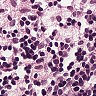
Metastatic tissue present: no